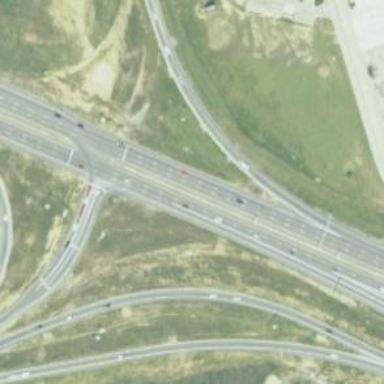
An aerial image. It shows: This image shows trunk highway that functions as expressway.